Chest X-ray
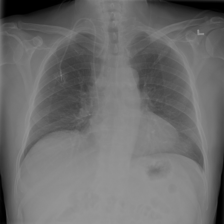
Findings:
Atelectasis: negative
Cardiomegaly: negative
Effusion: negative
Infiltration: negative
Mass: negative
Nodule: negative
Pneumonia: negative
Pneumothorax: negative
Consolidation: negative
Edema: negative
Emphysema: negative
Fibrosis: negative
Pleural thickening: negative
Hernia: negative